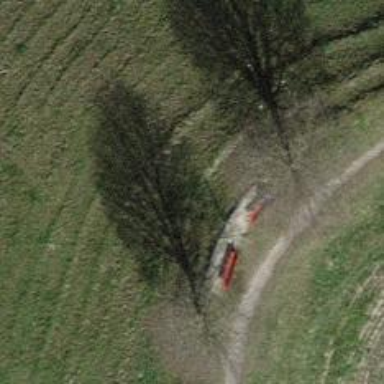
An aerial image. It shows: Red bench.